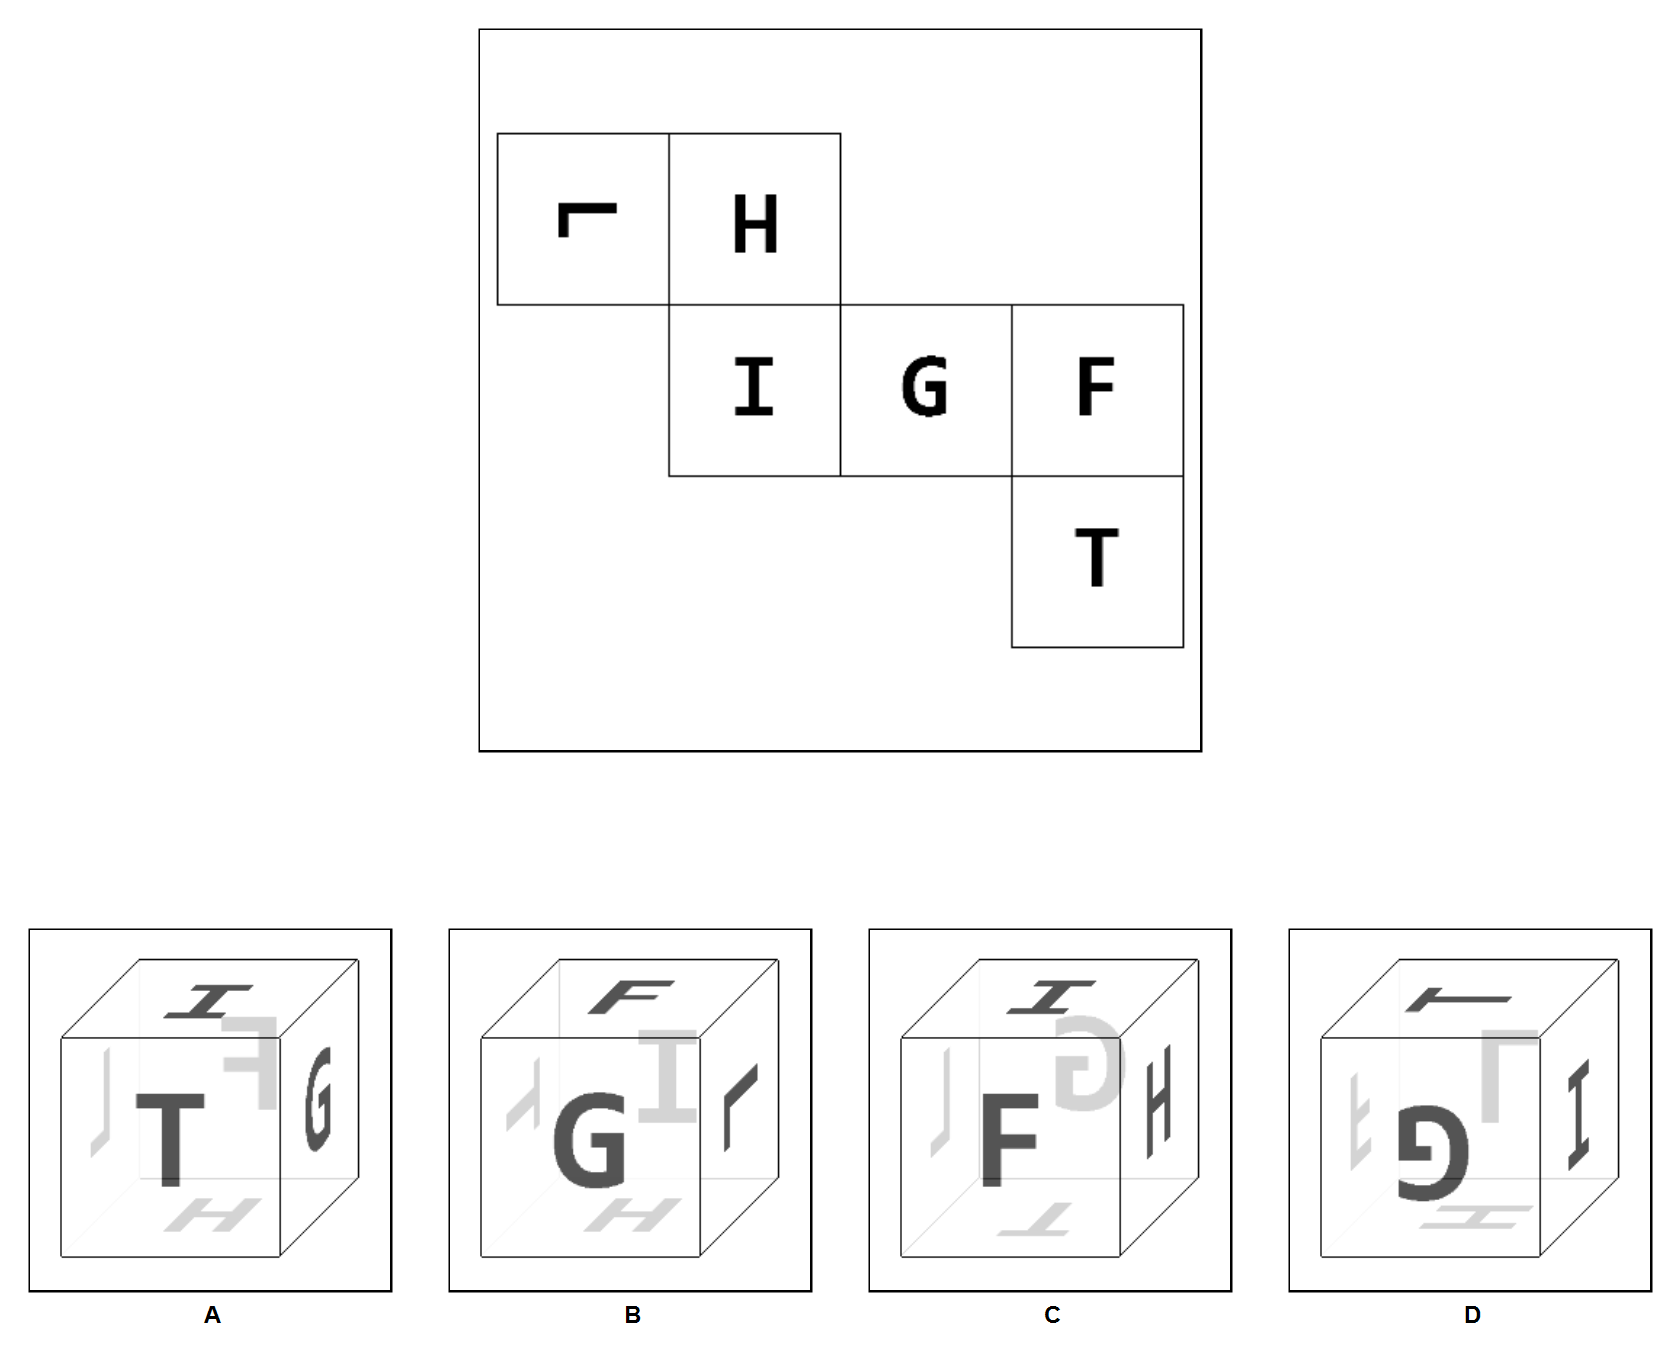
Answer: D